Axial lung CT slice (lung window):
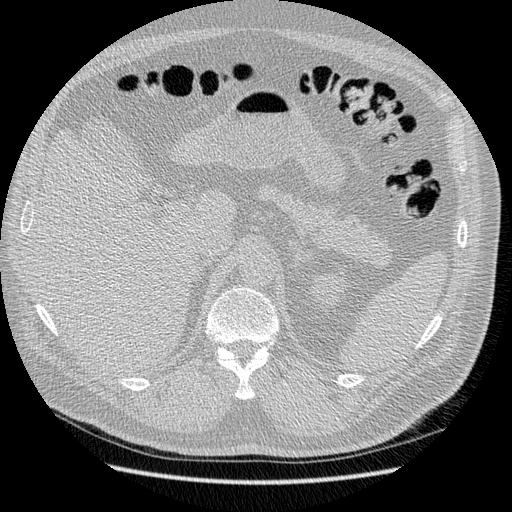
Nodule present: no